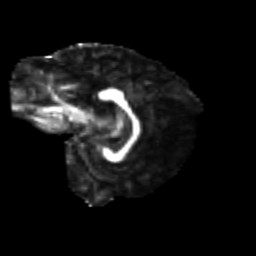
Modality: FA
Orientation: sagittal
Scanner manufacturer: siemens
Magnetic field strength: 3 T
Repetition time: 9.2 s
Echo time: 0.084 s